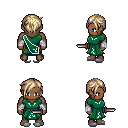
a pixel art fantasy rpg character, male body template, human, dark skin, sash dress, red pants, white blonde pixie cut hairstyle, white cloth bandages, white slippers, dagger, four views (front, back, left, right), 2x2 character sprite sheet, small pixel art, hard edges, no anti-aliasing